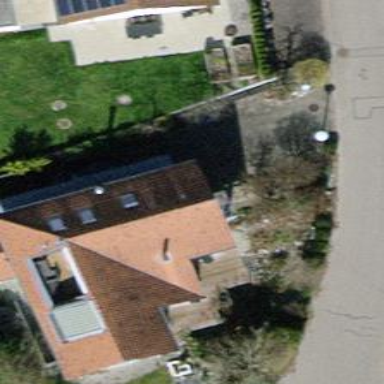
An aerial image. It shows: Detached building with gabled roof.